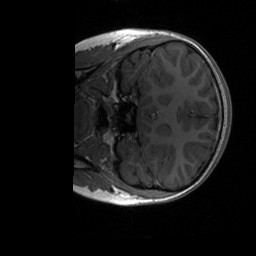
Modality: T1w
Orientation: coronal
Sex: female
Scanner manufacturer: siemens
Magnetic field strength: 3 T
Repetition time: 1.9 s
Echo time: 0.00243 s